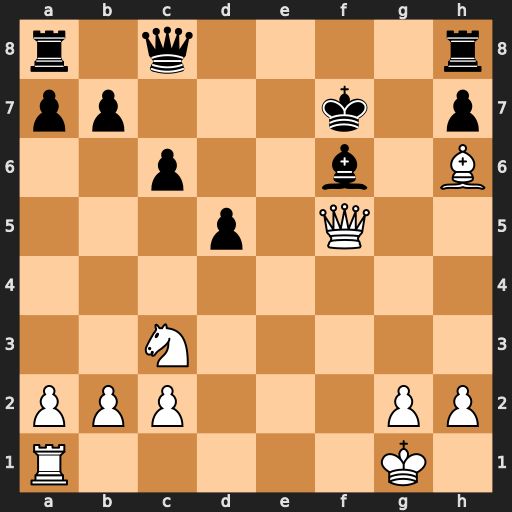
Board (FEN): r1q4r/pp3k1p/2p2b1B/3p1Q2/8/2N5/PPP3PP/R5K1
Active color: w
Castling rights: -
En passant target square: -
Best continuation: Qh5+ Ke7 Re1+